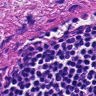
Metastatic tissue present: yes